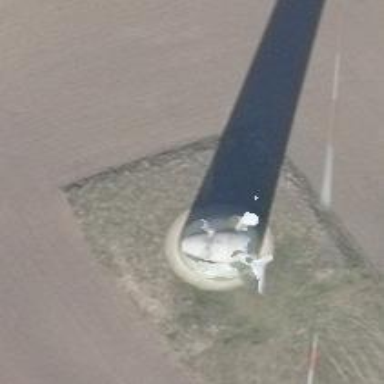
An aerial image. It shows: Wind generator with horizontal axis. The generator is wind turbine.